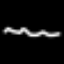
Label: squiggle